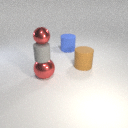
large red metal sphere in front of large brown rubber cylinder